Question: How do I programmatically access the value shown in the image below ?

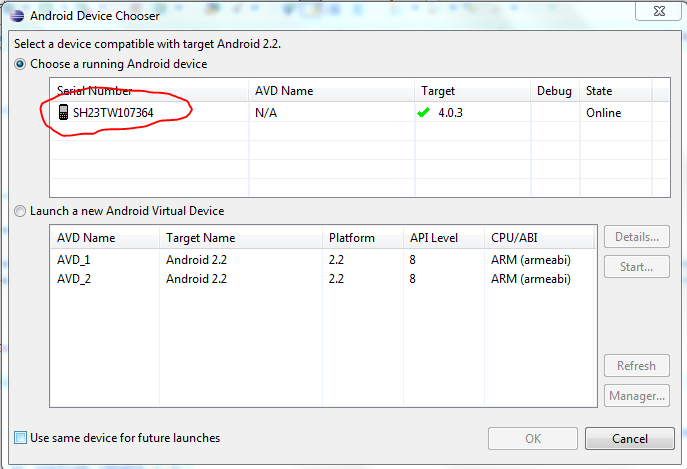
Answer: This is the hardware serial number. To access it on
- (>= SDK 29)
'android.Manifest.permission.READ_PRIVILEGED_PHONE_STATE' is required. Only system apps can require this permission. If the calling package is the device or profile owner then the 'READ_PHONE_STATE' permission suffices.- (>= SDK 26) use 'android.os.Build.getSerial()' which requires the dangerous permission <URL> does return a valid serial.
It's unique for any device. If you are looking for possibilities on how to get/use a unique device id you should read <URL>.
For a solution involving reflection without requiring a permission see <URL>.